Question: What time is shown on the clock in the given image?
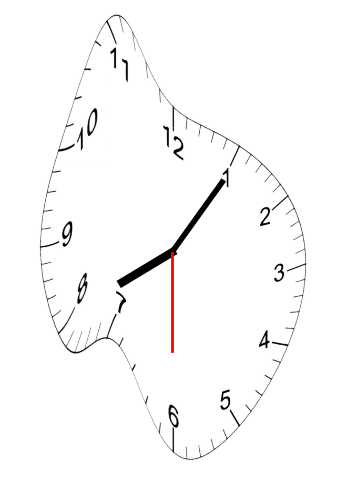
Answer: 08:05:30